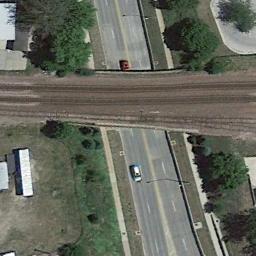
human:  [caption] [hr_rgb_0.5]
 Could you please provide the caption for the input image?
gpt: The overpass is over the road and the overpass is a railway .

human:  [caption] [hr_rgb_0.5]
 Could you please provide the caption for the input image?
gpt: The overpass is on the grass next to some houses .

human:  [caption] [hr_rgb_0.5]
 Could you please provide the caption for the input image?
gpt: Several buildings are next to the overpass .

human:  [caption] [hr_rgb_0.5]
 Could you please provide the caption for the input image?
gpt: The perimeter of the overpasses is completely covered by vegetation .

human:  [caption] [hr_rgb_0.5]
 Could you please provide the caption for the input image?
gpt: There are some green trees beside the overpass .